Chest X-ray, PA view. Patient: 52 years old, sex M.
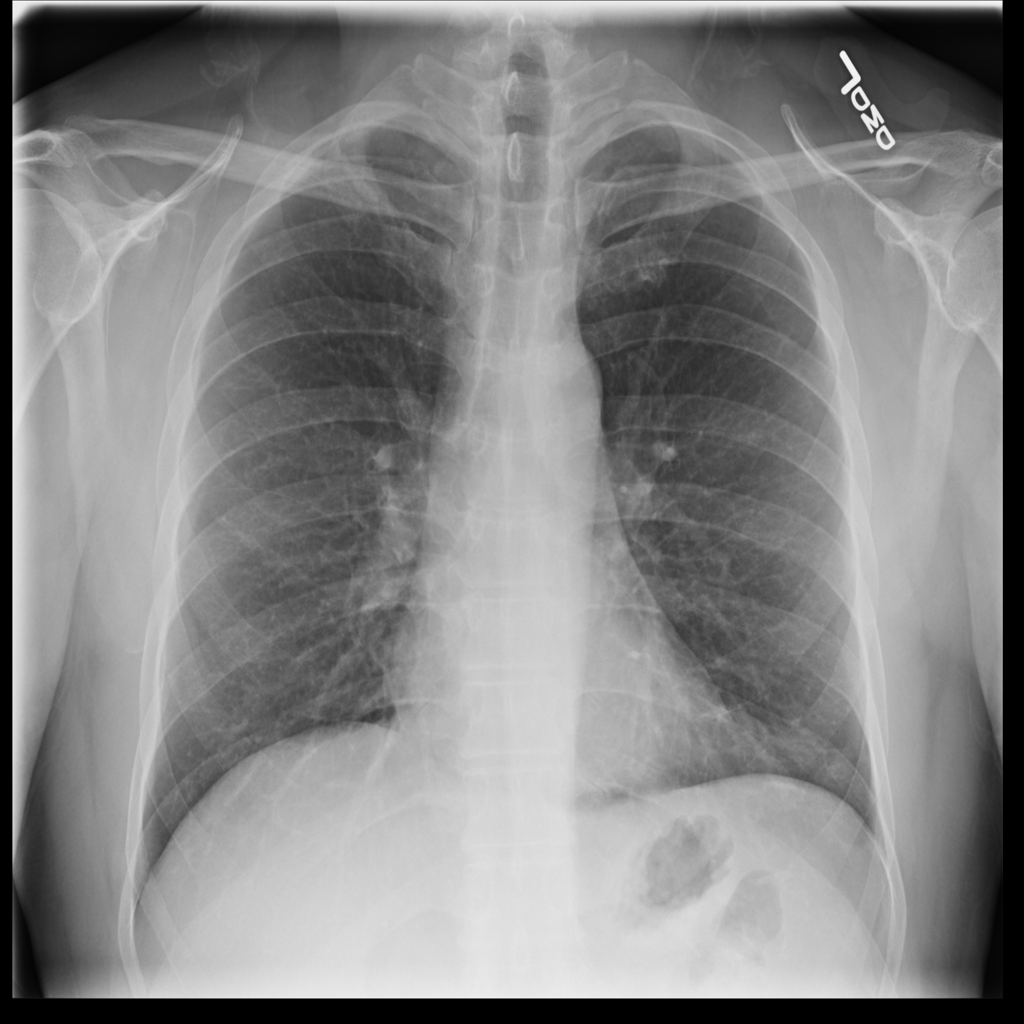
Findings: Atelectasis